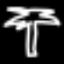
Label: palm tree